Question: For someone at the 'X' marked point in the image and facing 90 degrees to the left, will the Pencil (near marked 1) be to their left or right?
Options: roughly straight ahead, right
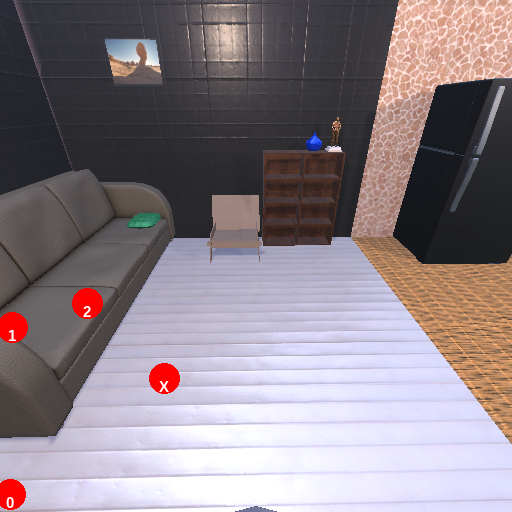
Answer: roughly straight ahead